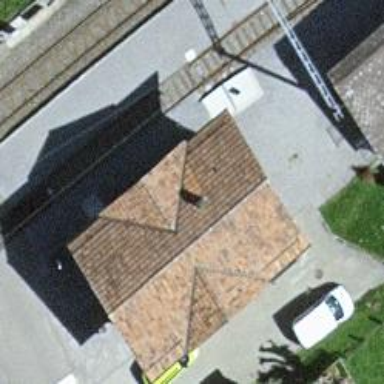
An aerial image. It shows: Railway station.